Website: home-depot
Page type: address-validator
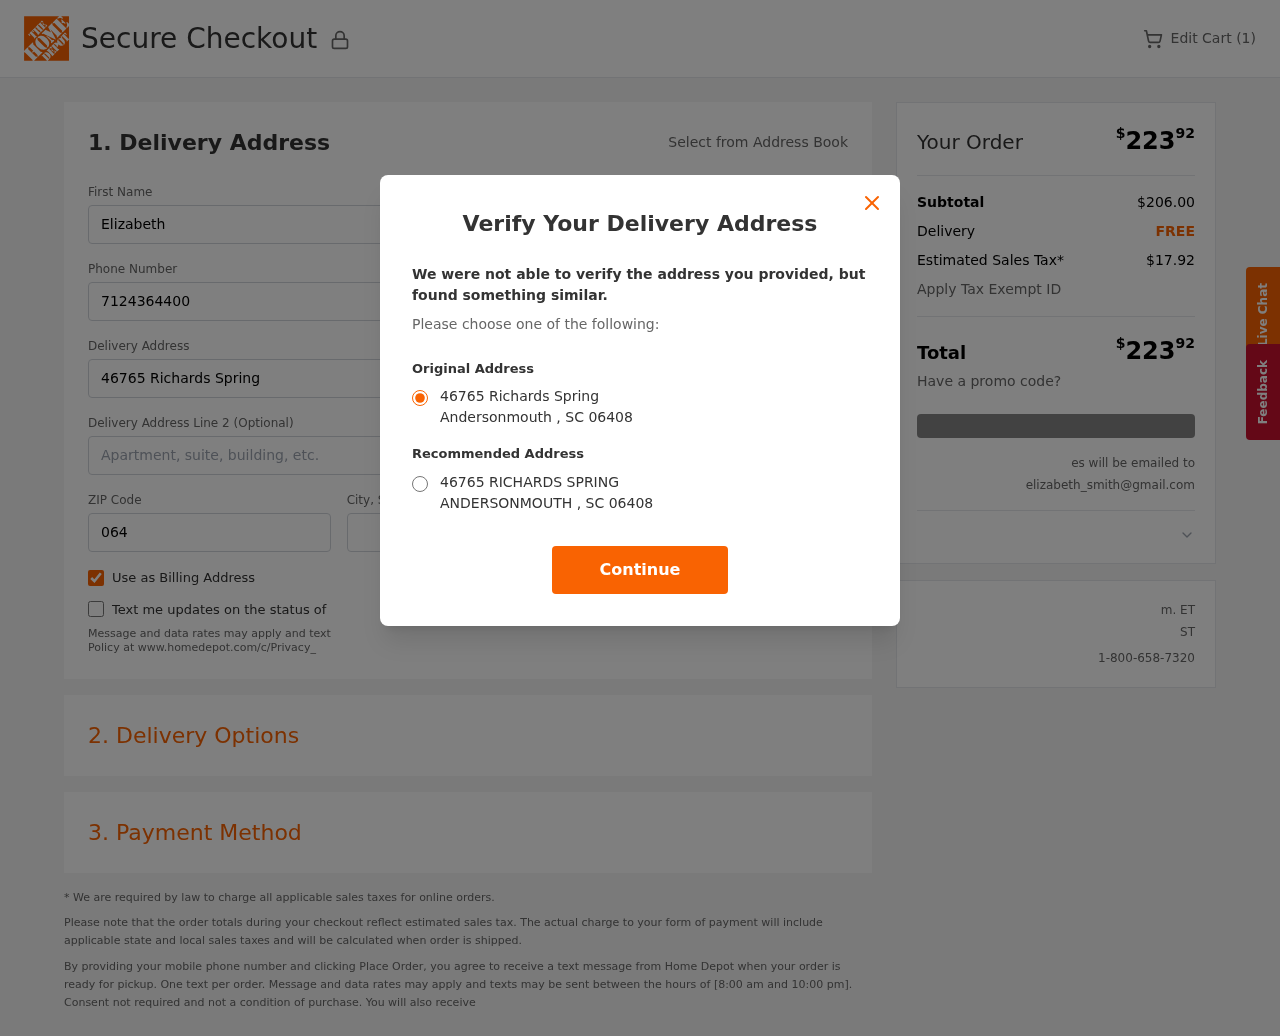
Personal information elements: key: PII_CITY
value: Andersonmouth
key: PII_EMAIL
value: elizabeth_smith@gmail.com
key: PII_POSTCODE
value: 06408
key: PII_STATE_ABBR
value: SC
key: PII_STREET
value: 46765 Richards Spring
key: PII_FIRSTNAME
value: Elizabeth
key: PII_LASTNAME
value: Smith
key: PII_PHONE
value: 7124364400
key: PII_CITY_STATE
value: Andersonmouth, SC
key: PII_STREET_ALT
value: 46765 RICHARDS SPRING
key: PII_CITY_ALT
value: ANDERSONMOUTH
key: PII_POSTCODE_FULL
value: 06408
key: PII_POSTCODE_NUMERIC
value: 6408
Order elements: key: ORDER_NUM_ITEMS
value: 1
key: ORDER_TOTAL
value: $22392
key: ORDER_SUBTOTAL
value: $206.00
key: ORDER_SHIPPING_COST
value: FREE
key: ORDER_TAX
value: $17.92